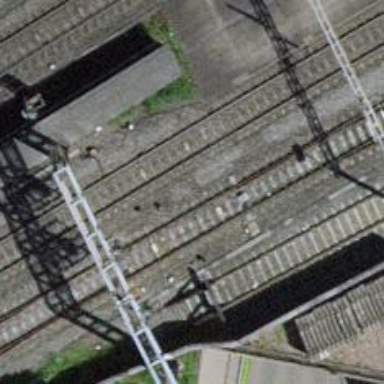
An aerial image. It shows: Railway switch.